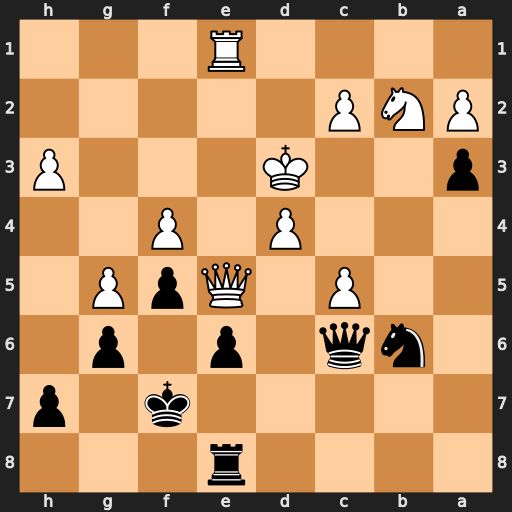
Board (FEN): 4r3/5k1p/1nq1p1p1/2P1QpP1/3P1P2/p2K3P/PNP5/4R3
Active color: b
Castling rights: -
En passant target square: -
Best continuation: axb2 cxb6 Rc8 Qc7+ Rxc7